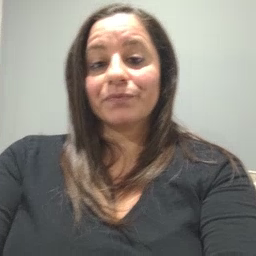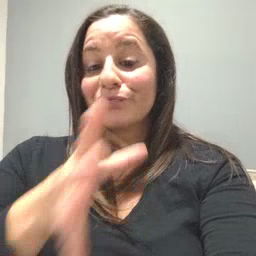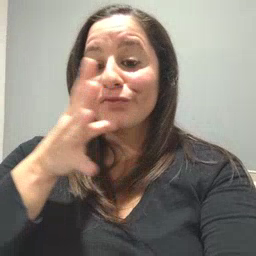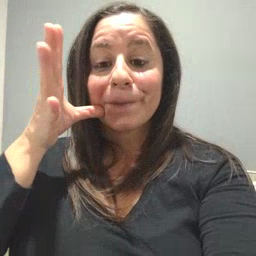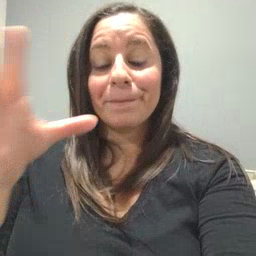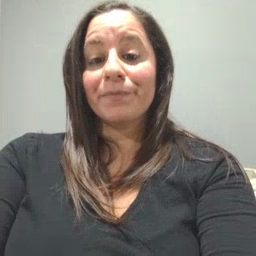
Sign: farm